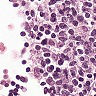
Metastatic tissue present: no